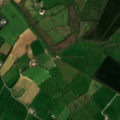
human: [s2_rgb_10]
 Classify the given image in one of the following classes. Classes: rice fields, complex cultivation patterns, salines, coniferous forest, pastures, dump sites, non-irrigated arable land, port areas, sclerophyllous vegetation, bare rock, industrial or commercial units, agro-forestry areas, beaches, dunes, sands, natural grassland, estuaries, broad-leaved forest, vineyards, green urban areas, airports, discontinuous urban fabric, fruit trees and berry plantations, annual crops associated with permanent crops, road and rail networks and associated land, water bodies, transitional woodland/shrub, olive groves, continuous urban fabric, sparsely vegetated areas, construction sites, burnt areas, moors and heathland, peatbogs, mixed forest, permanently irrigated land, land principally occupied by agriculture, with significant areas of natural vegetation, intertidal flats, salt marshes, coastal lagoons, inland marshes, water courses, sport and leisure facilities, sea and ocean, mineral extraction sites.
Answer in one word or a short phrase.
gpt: non-irrigated arable land, pastures, complex cultivation patterns, coniferous forest